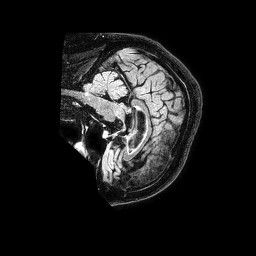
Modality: FLAIR
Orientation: sagittal
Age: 63
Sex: male
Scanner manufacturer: philips
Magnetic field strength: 1.5 T
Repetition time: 4.8 s
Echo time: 0.3 s